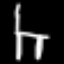
Label: chair